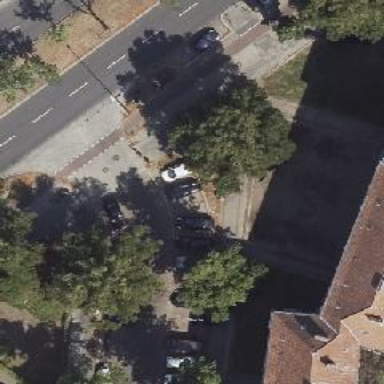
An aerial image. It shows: Residential road with sidewalks on both sides. There is parallel parking on the right lane and perpendicular parking on the left lane.